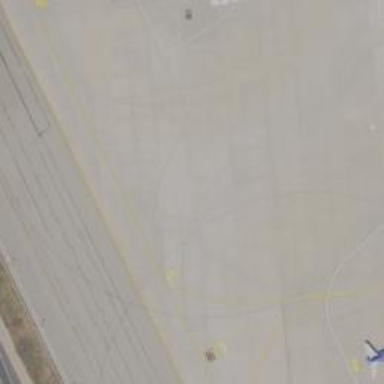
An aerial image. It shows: Image of taxiway at airport.